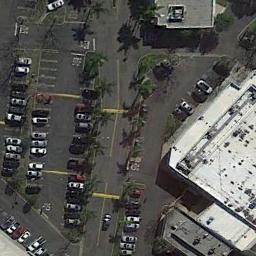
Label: parking_lot